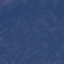
Label: HerbaceousVegetation